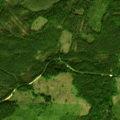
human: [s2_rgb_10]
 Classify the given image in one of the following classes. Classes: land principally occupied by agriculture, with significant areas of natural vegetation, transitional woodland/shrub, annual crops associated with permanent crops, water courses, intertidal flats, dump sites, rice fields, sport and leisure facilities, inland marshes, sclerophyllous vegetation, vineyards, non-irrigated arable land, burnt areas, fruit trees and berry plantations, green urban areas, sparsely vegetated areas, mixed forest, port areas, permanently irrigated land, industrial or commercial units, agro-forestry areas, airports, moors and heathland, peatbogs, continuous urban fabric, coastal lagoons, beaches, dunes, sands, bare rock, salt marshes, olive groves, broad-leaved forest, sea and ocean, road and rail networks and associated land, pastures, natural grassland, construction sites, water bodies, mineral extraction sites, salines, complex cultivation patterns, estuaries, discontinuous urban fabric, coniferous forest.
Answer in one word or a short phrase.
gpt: coniferous forest, mixed forest, transitional woodland/shrub